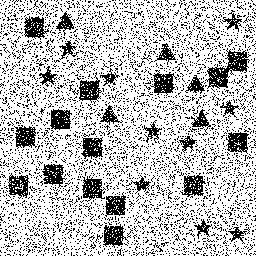
Squares: 15
Triangles: 5
Stars: 10
Total shapes: 30